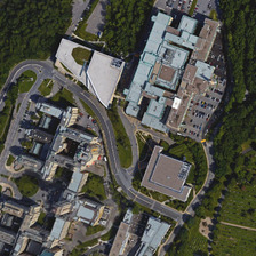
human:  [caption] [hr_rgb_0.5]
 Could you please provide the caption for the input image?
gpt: the school which is divided by a street is in the middle of the forest .

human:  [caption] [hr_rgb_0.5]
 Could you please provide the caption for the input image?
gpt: There is a school in the forest.

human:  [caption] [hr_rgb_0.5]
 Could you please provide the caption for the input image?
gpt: There is a school located in a forest in.

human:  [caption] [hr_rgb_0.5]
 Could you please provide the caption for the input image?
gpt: The campus of the dense building is surrounded by lush forests.

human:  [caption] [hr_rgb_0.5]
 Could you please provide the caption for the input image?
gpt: The densely built campus is surrounded by dense forests.